Question: I started programing in xcode and when i launch it, xcode ask me "who you are". Does anybody know what is necessary to do? Thanks!
screenshot:

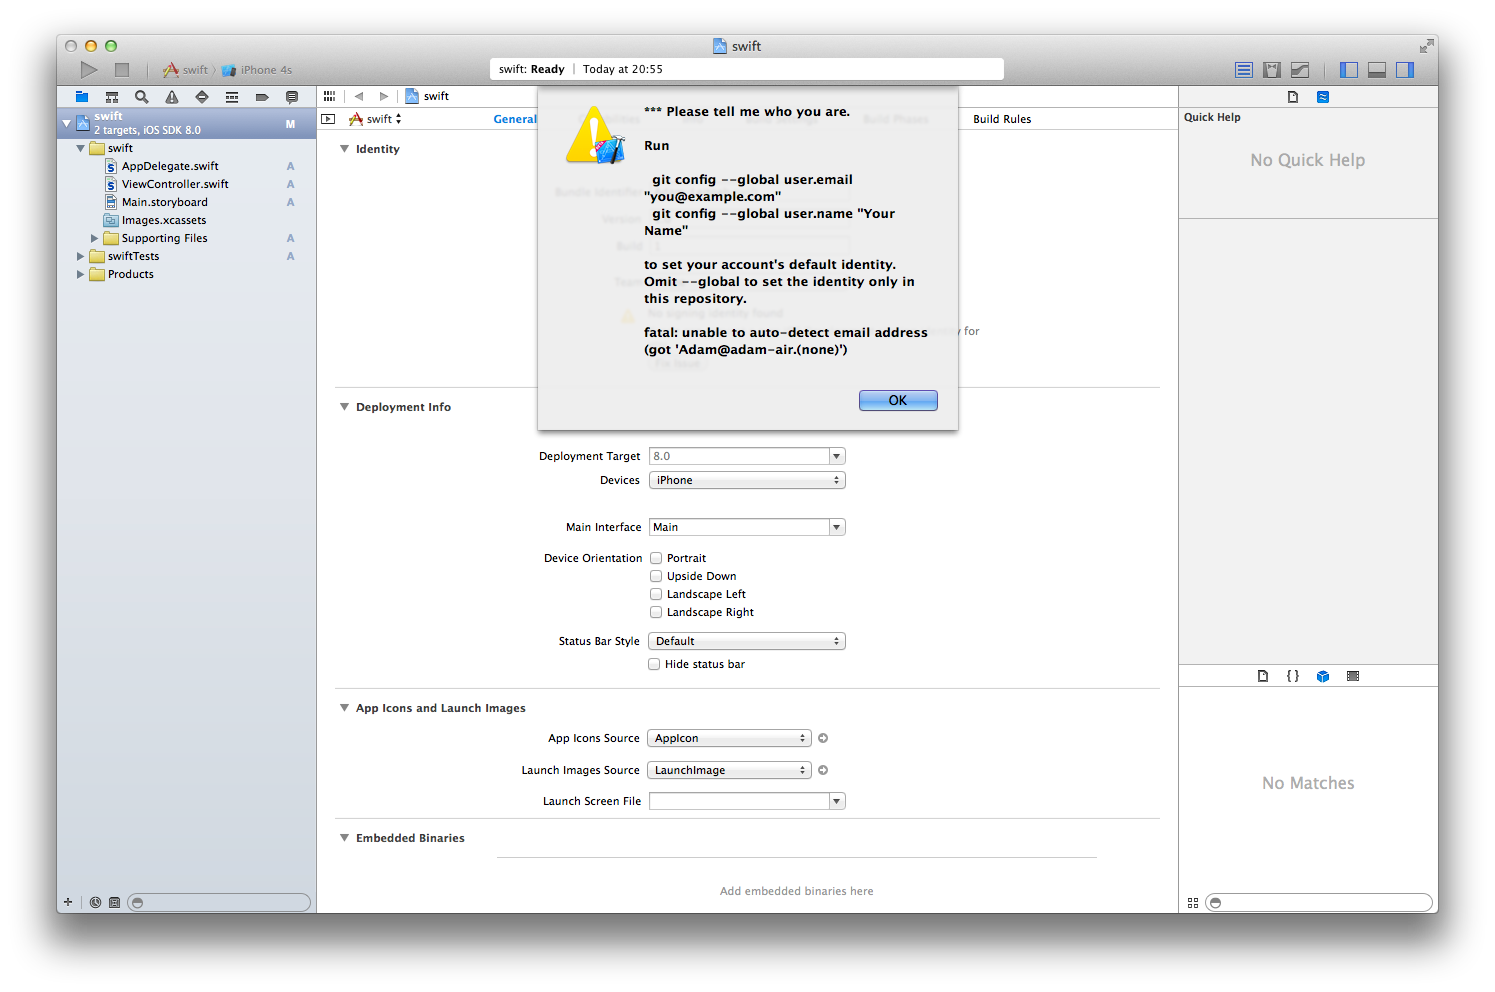
Answer: Xcode includes integrated support for Git. Your screen shot is Git asking for you to set your user name and email address (which is arbitrary, not some official Git login) which it uses to sign your commits. When you create a new Xcode project, you can de-select The "Source Control" option if you're not a Git user--see attached screen shot. When you start working on a "real" project, I suggest you learn the basics of Git for revision control of your project, such as adding files, making commits, and rolling back changes you might make that break things. Every time you add some piece of functionality and ensure it's working, make a Git commit. Then you can always roll back, or grab files, from previous known working checkpoints. This is all kept on your local machine, and then of course you have the choice to push to a remote repo such as Github.

To fix the problem, execute the two commands listed in the error message from the command line:
'''
$ git config --global user.name "John Doe"
$ git config --global user.email johndoe@example.com
'''
<URL>